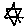
Label: star